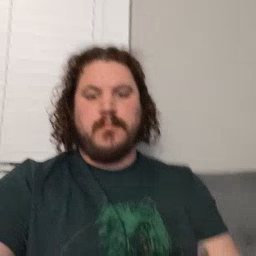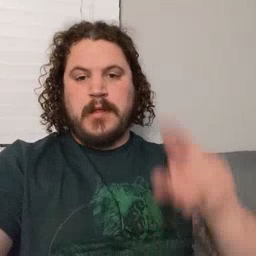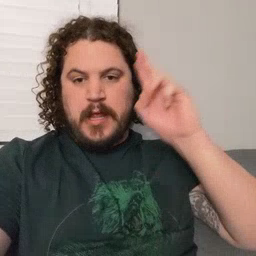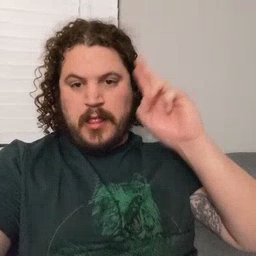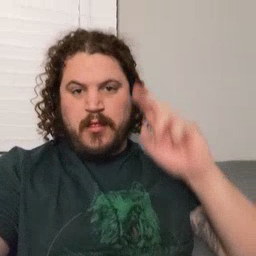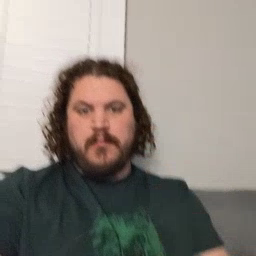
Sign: uncle